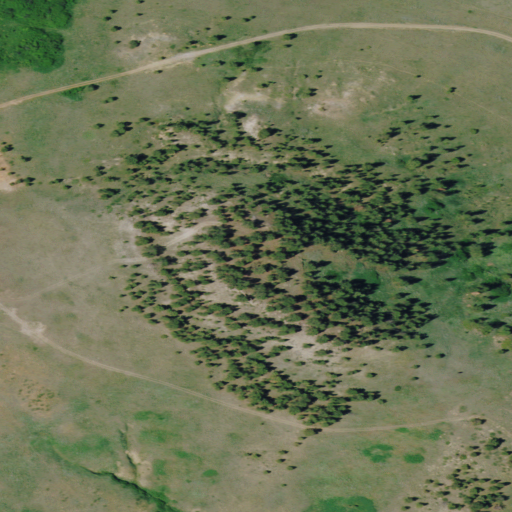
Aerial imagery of mountain in Montana named Cook Creek Butte containing shrub, evergreen forest, and grassland